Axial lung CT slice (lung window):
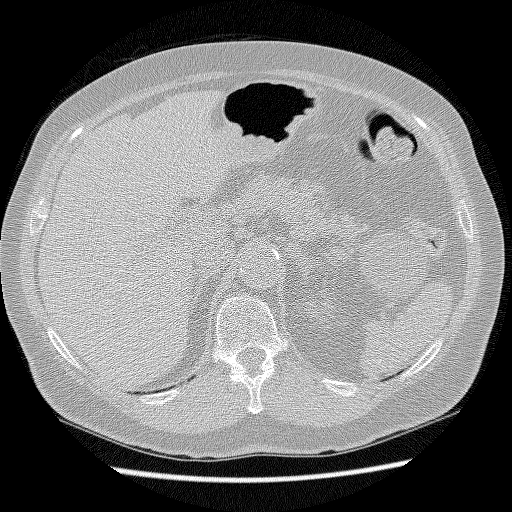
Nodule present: no